Question: I've created a chart by using Chart.js. It displays some currency values on horizontal and vertical axes. I added many points and I show them as circle. I want to add a vertical line on the point when hover on the point like this:

And here is my chart code:
'''
<script src="https://ajax.googleapis.com/ajax/libs/jquery/2.1.1/jquery.min.js"></script>
<script src="https://cdnjs.cloudflare.com/ajax/libs/Chart.js/2.7.1/Chart.js"></script>
<div class="container" style="width: 100%;margin-top:30px;">
<canvas id="myChart"></canvas>
</div>
<script>
let zzz = document.getElementById('myChart').getContext('2d');
// Global Options
Chart.defaults.global.defaultFontFamily = 'Arial';
Chart.defaults.global.defaultFontSize = 16;
Chart.defaults.global.defaultFontColor = '#000';
let massPopChart = new Chart(zzz, {
type:'line',
data:{
labels:[
'20/09/2017',
'20/10/2017',
'20/11/2017',
'20/12/2017'
],
datasets:[{
label:'US Dollar',
fill: false,
lineTension: 0,
data:[
123,
143,
156,
122
],
pointBackgroundColor: '#f90',
pointHoverBackgroundColor: '#fff',
//backgroundColor:'green',
backgroundColor:[
'#2277bb',
'#2277bb',
'#2277bb',
'#000000',
],
borderWidth:3,
borderColor:'#f90',
hoverBorderWidth:3,
hoverBorderColor:'#fff'
}]
},
options:{
title:{
display:true,
text:'Chart 1',
fontSize:16
},
legend:{
display:true,
position:'top',
labels:{
fontColor:'#000'
}
},
layout:{
padding:{
left:50,
right:0,
bottom:0,
top:0
}
},
tooltips:{
enabled:true,
},
scales: {
yAxes: [{
ticks: {
beginAtZero: true
}
}]
},
elements: {
point: {
radius: 5
}
},
}
});
</script>
'''
And how can I add a line to my chart like in the example above?
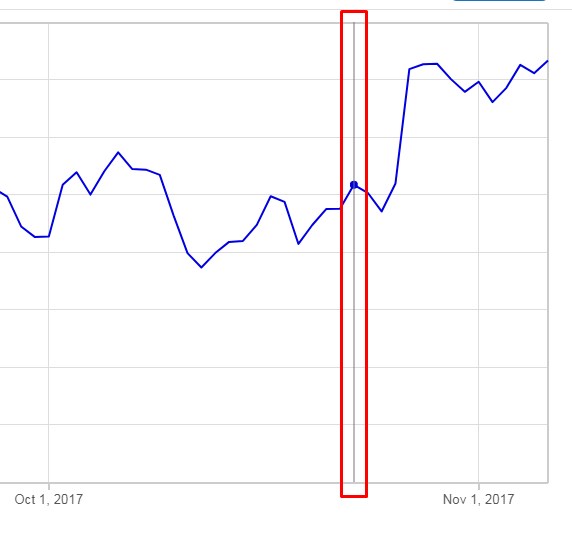
Answer: I found <URL> that describes the solution you want. I hope this helps.
'''
Chart.defaults.LineWithLine = Chart.defaults.line;
Chart.controllers.LineWithLine = Chart.controllers.line.extend({
draw: function(ease) {
Chart.controllers.line.prototype.draw.call(this, ease);
if (this.chart.tooltip._active && this.chart.tooltip._active.length) {
var activePoint = this.chart.tooltip._active[0],
ctx = this.chart.ctx,
x = activePoint.tooltipPosition().x,
topY = this.chart.scales['y-axis-0'].top,
bottomY = this.chart.scales['y-axis-0'].bottom;
// draw line
ctx.save();
ctx.beginPath();
ctx.moveTo(x, topY);
ctx.lineTo(x, bottomY);
ctx.lineWidth = 4;
ctx.strokeStyle = '#757575';
ctx.stroke();
ctx.restore();
}
}
});
Chart.defaults.global.defaultFontFamily = 'Arial';
Chart.defaults.global.defaultFontSize = 16;
Chart.defaults.global.defaultFontColor = '#000';
var chart = new Chart("myChart", {
type: 'LineWithLine',
data: {
labels: ['20/09/2017',
'20/10/2017',
'20/11/2017',
'20/12/2017'
],
datasets: [{
label: 'US Dollar',
fill: false,
lineTension: 0,
data: [123, 143, 156, 122],
pointBackgroundColor: '#f90',
pointHoverBackgroundColor: '#fff',
//backgroundColor:'green',
backgroundColor: ['#2277bb', '#2277bb', '#2277bb', '#000000', ],
borderWidth: 3,
borderColor: '#f90',
hoverBorderWidth: 3,
hoverBorderColor: '#fff'
}]
},
options: {
title: {
display: true,
text: 'Chart 1',
fontSize: 16
},
legend: {
display: true,
position: 'top',
labels: {
fontColor: '#000'
}
},
layout: {
padding: {
left: 50,
right: 0,
bottom: 0,
top: 0
}
},
tooltips: {
enabled: true,
intersect: false
},
elements: {
point: {
radius: 5
}
},
scales: {
yAxes: [{
ticks: {
beginAtZero: true
}
}]
},
}
});
'''
'''
<script src="https://cdnjs.cloudflare.com/ajax/libs/Chart.js/2.6.0/Chart.min.js"></script>
<script src="https://ajax.googleapis.com/ajax/libs/jquery/2.1.1/jquery.min.js"></script>
<div class="container" style="width: 100%;margin-top:30px;">
<canvas id="myChart"></canvas>
</div>
'''